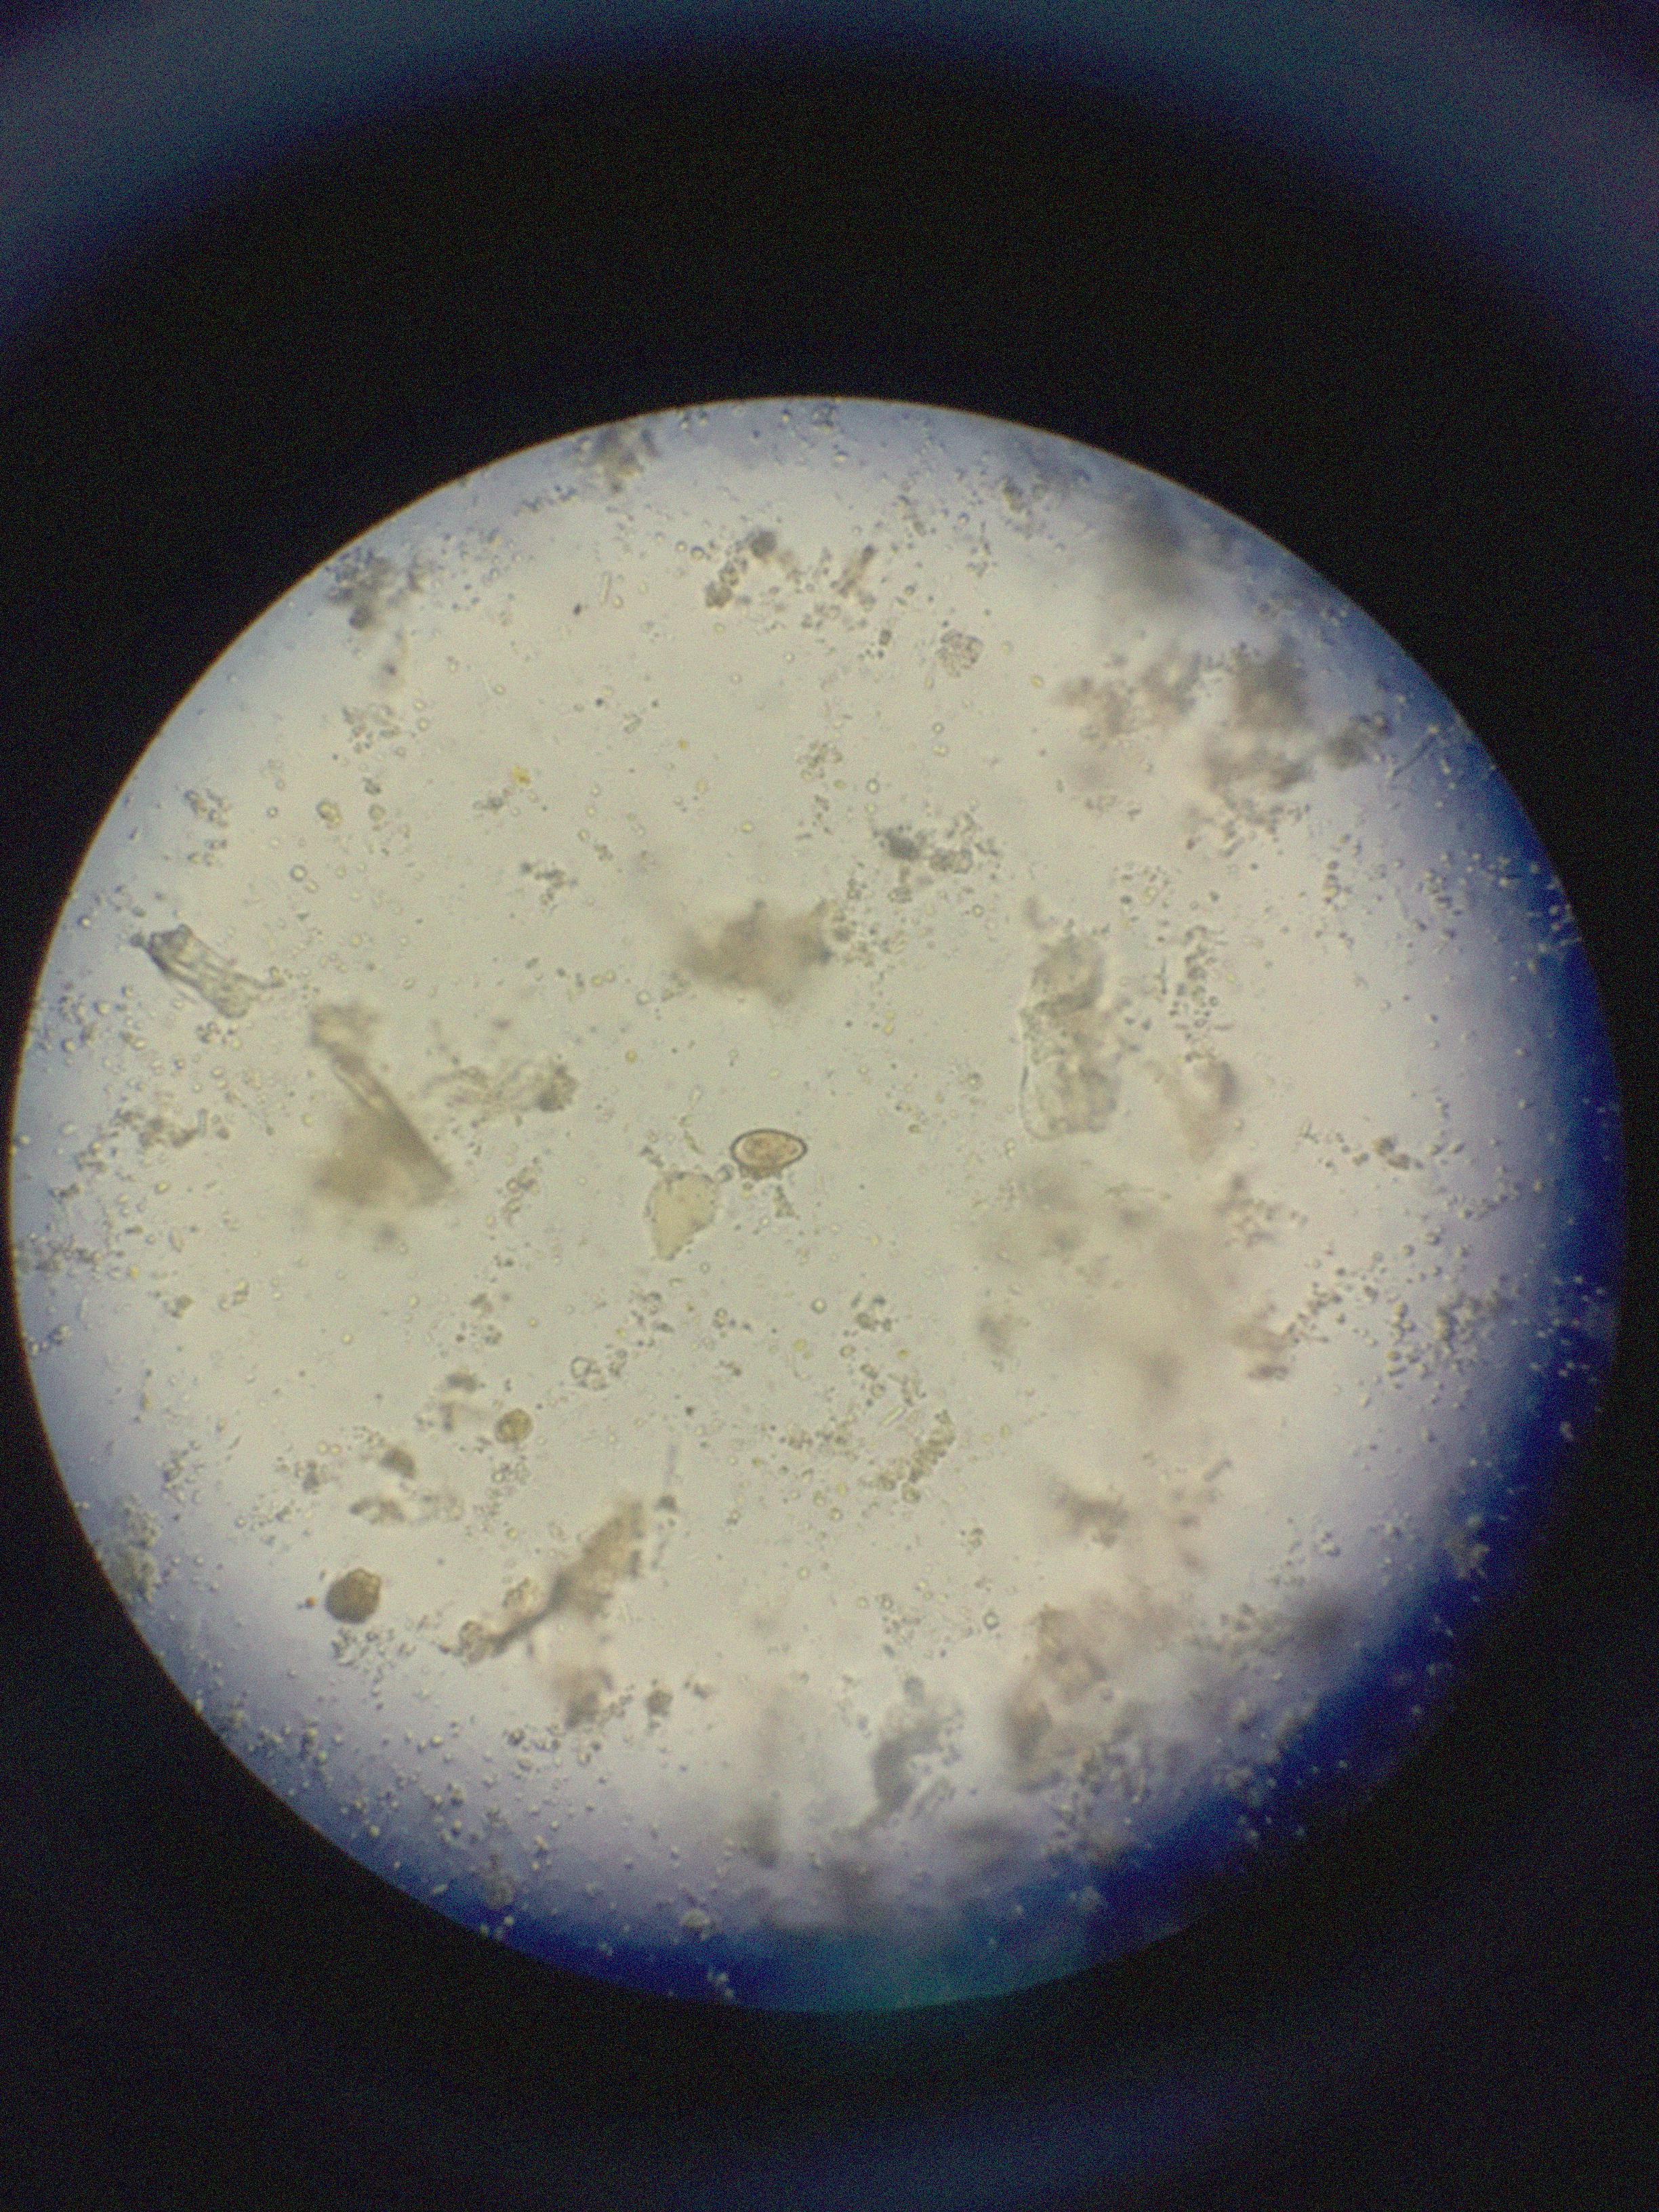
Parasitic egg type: Opisthorchis viverrine